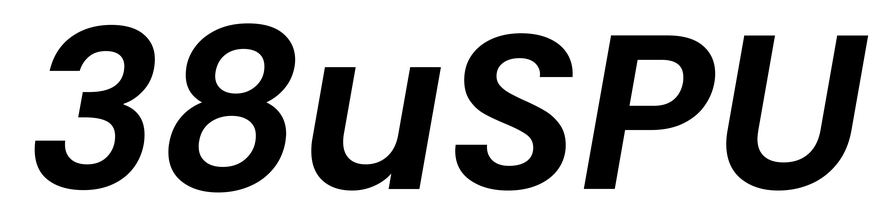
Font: Poppins-SemiBoldItalic